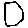
Label: hexagon